Field crop: maize
Growth stage: 1
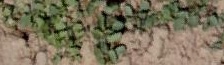
Species: convolvulus